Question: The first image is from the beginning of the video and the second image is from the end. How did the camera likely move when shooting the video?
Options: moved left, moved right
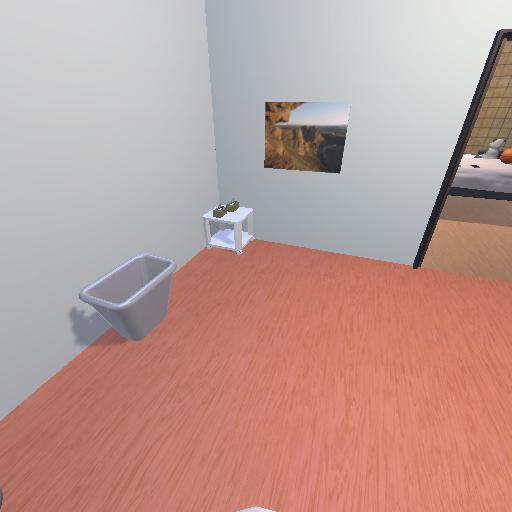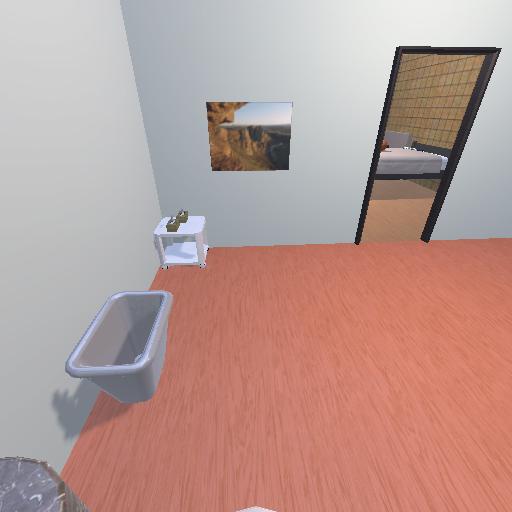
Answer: moved left